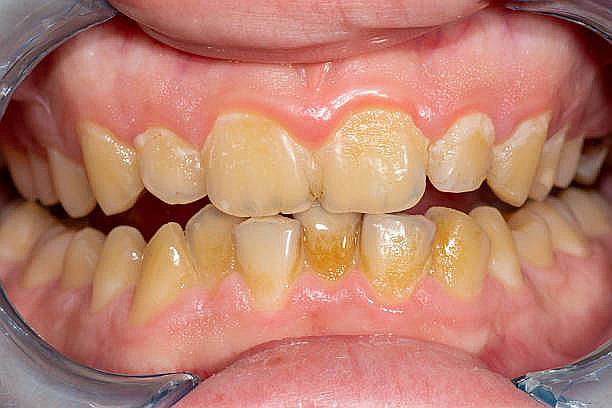
Condition: Gingivitis